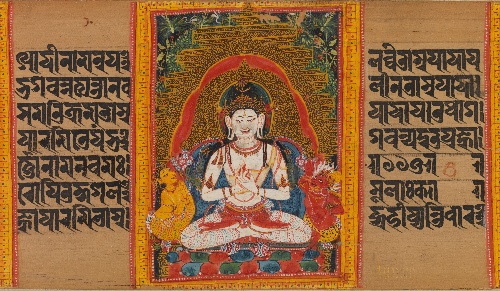
Date: early 12th century
Object type: Folio
Classification: Paintings
Medium: Opaque watercolor on palm leaf
Culture: India (Bengal) or Bangladesh
Period: Pala period
Dimensions: 2 3/4 x 16 1/2 in. (7 x 41.9 cm)
Department: Asian Art
Credit line: Purchase, Lila Acheson Wallace Gift, 2001
Accession year: 2001
Repository: Metropolitan Museum of Art, New York, NY
Tags: Bodhisattvas|Buddhism|Maitreya